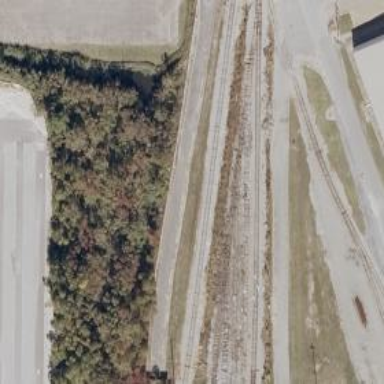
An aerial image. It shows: Abandoned railway spur.